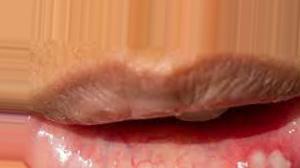
Condition: Mouth Ulcer